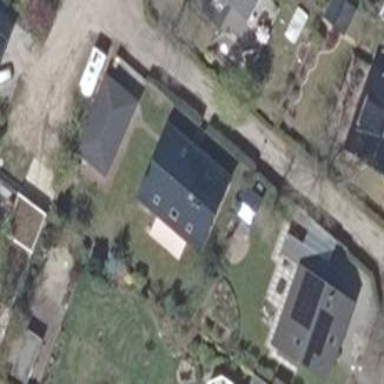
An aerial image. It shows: Detached building.